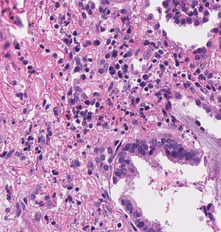
Tumor epithelial tissue: yes
Tumor-associated stroma tissue: yes
Normal tissue: no